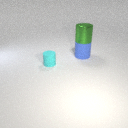
large blue rubber cylinder to the right of small cyan rubber cylinder